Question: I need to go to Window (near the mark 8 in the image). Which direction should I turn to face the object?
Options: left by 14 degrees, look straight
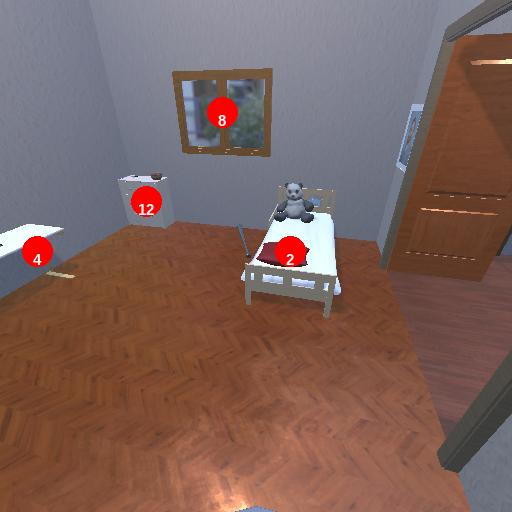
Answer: left by 14 degrees